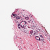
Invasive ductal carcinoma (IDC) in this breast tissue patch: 0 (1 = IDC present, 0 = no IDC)